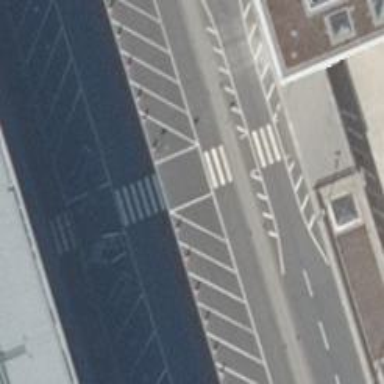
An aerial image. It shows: Uncontrolled zebra crossing on the road.